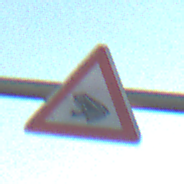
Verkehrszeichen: AmphibienwanderungRechts
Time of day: SunriseSunset
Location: Outdoor (RoadRail)
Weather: Clear
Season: NotSpecified
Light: Natural